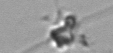
Label: Chaetoceros_didymus